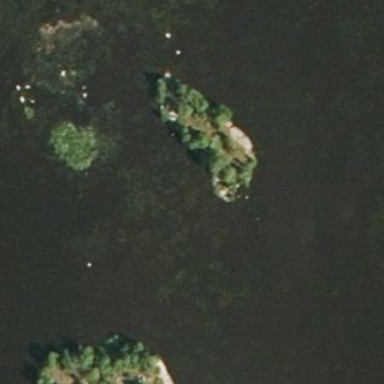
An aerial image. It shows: Islet covered with woodland.